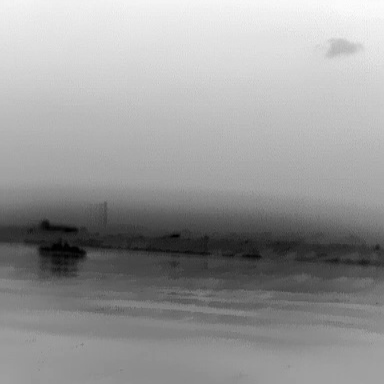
There is a warship in the infrared image.